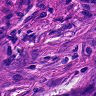
Metastatic tissue present: yes